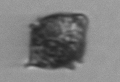
Label: Kryptoperidinium_triquetrum